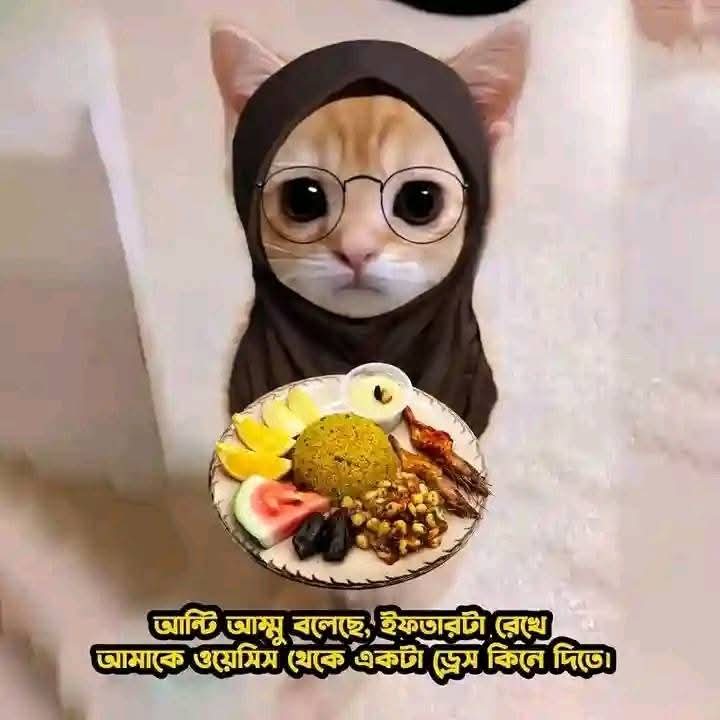
Text: আন্টি আম্মু বলেছে, ইফতারটা রেখে আমাকে ওয়েসিস থেকে একটা ড্রেস কিনে দিতে।
Label: Non Hate